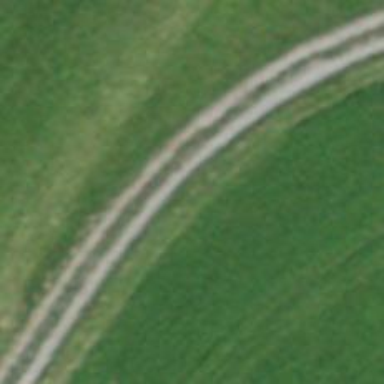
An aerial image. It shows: Grass track with grade3 surface.